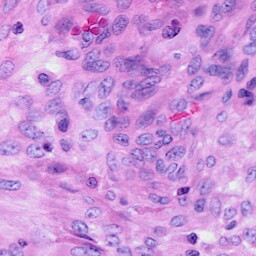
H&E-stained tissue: Ovarian